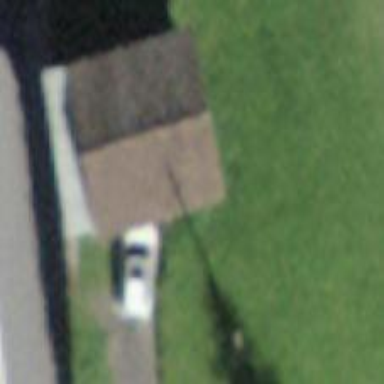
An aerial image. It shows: Garage.